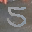
Label: 5